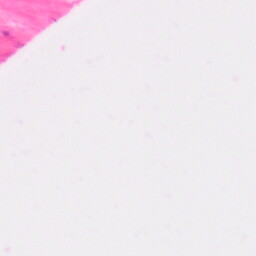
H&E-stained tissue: Colon